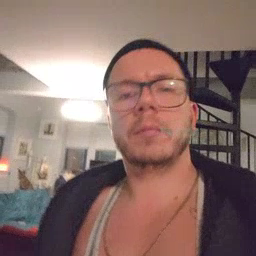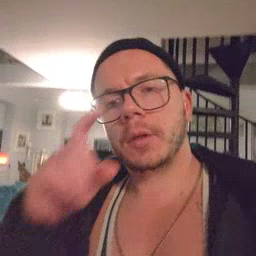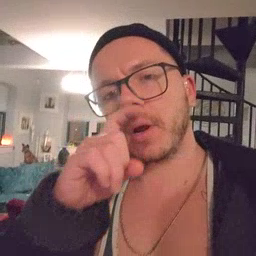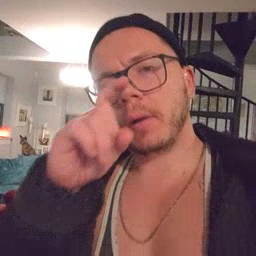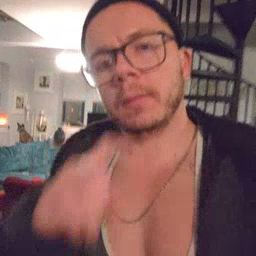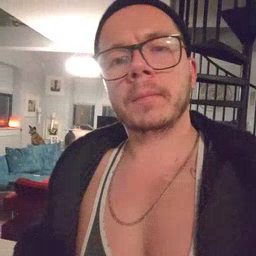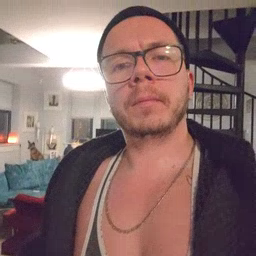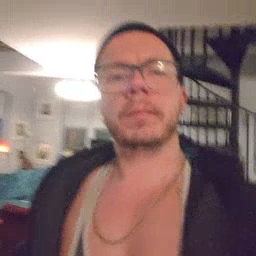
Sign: doll